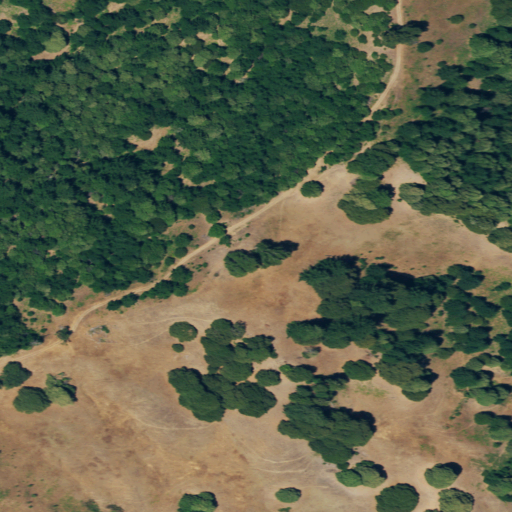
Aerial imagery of ridge(s) in California named Horse Ridge containing shrub, grassland, evergreen forest, and mixed forest